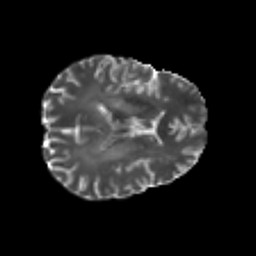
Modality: T2w
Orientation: axial
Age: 43
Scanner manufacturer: philips
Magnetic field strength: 3 T
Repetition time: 8.608 s
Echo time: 0.1268 s